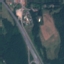
Land use / land cover class: Highway